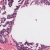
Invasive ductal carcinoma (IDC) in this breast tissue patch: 0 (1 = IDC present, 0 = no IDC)